Question: I want to use color to detect a white ship.When the ship speed is low ,i can get a good result.But when the speed is high,i can't.Because the ship wake is white,too.I try to use erode and dilate method to remove ship wake,but the result is not good.How can i remove the ship wake.
you can see the pic as follow,the wake is white,so is difficult to segment
ship and wake.Can you help me and show your idea to me.Thanks in advance!!
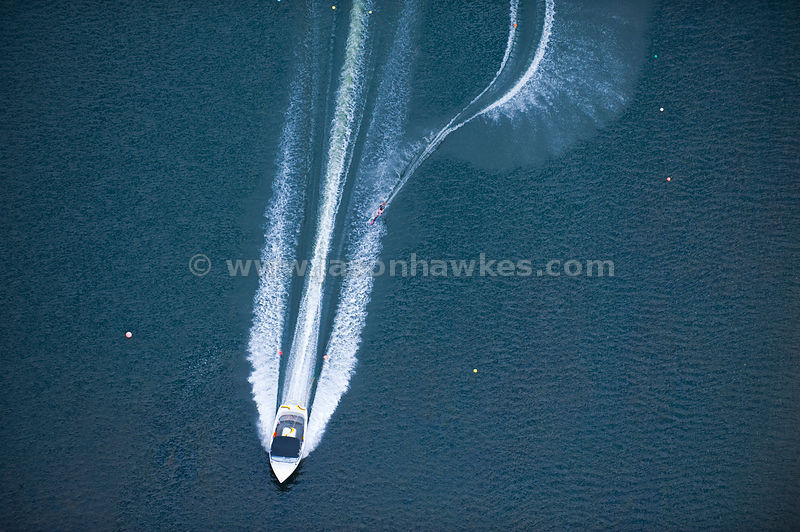
Answer: I would be more intent on using the fact that . Or even that the ship is "at the other end of the wake".
A first rough pass of HSV thresholding to get all the "white-ish area", including ship and wake, then try something for identifying and then discarding the lines.
Linear Hough transform could help, provided you can convert your thresholded image into plausible edges, which will need some morphological tweaking.
From there you could virtually draw the wake's line, and half your job is done.
The specific border of wake-to-ship will be a tougher problem involving edge detection, but if you only care about that, I think your problem is mostly solved ! :p
---
Interestingly enough, it's a common enough problem in satellite radar images <URL>.
Granted, these images don't have to take into account the ship itself most of the time, and have different noise and image constraint considerations, but you might just get a cool idea or two from their solutions.
For instance :
Eldhuset, Knut. "An automatic ship and ship wake detection system for spaceborne SAR images in coastal regions.